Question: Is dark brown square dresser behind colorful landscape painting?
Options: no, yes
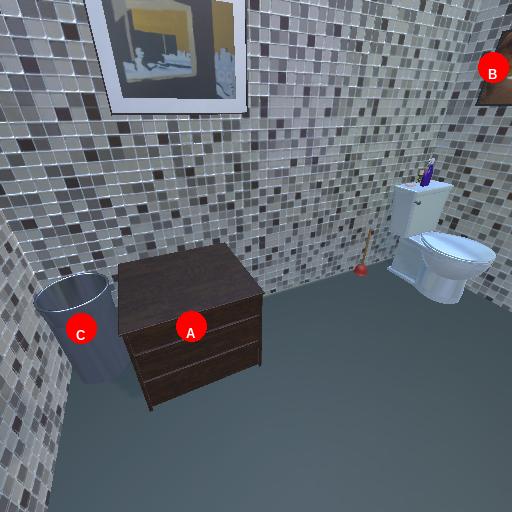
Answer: no